Question: I was able to apply 'background-image' to anchor on ':hover' and now want it to be animated at the same time. How can I possibly achieve that?

'''
.nav-content ul li a {
display: inline-block;
padding: 5px 0;
text-decoration: none;
color: #fff;
}
.nav-content ul li a:hover {
text-decoration: none;
background: url('dotted.gif') bottom repeat-x;
}
'''
> Clarifying my question:
What I am trying to achieve is that the underline 'dotted.gif' image to be animated on the X axis continuously on hover. So far it just appears on hover
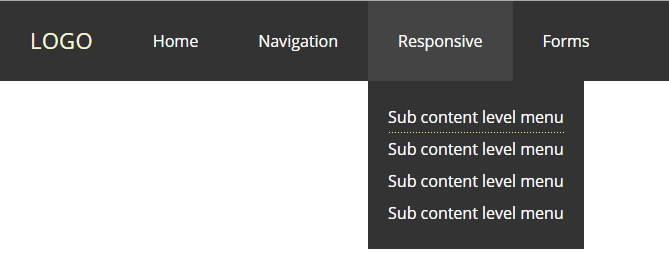
Answer: You could do it with 'transition' and 'opacity' for fade in/fade out, and also 'animation' and 'background-position' for moving dotes along X-axis, <URL>:
'''
.link {
position: relative;
display: inline-block;
padding: 5px 0;
text-decoration: none;
color: #000;
}
.link:after {
content: '';
position: absolute;
bottom: 0;
left: 0;
right: 0;
height: 3px;
background: url('http://oi62.tinypic.com/256wzvb.jpg');
background-size: 120px 120px;
opacity: 0;
-webkit-transition: opacity 0.2s;
transition: opacity 0.2s;
-webkit-animation: x-move 5s linear infinite;
animation: x-move 5s linear infinite;
}
.link:hover {
text-decoration: none;
}
.link:hover:after {
opacity: 1;
}
@-webkit-keyframes x-move {
0% { background-position: 0 0; }
100% { background-position: 120px 0; }
}
@keyframes x-move {
0% { background-position: 0 0; }
100% { background-position: 120px 0; }
}
'''
'''
<a class="link" href="#">Test link</a>
'''